Field crop: maize
Growth stage: 2
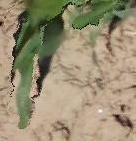
Species: maize